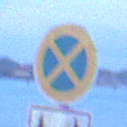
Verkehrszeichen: AbsolutesHalteverbot
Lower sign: CarsharingfahrzeugeFrei
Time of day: Dawn
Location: Outdoor (Urban)
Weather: PartlyCloudy
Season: NotSpecified
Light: Natural